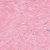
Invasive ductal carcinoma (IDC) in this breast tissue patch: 1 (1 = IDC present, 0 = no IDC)